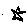
Label: star